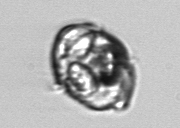
Label: Proterythropsis